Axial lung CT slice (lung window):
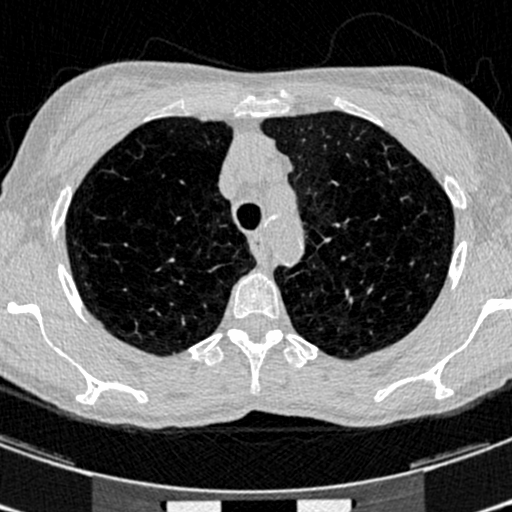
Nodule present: no